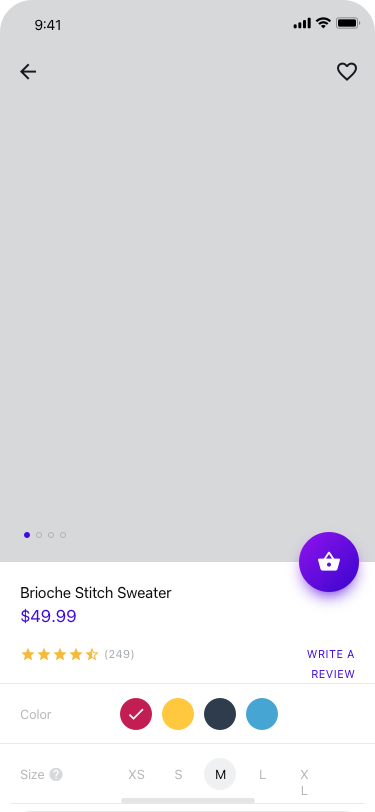
Text in this UI design:
XS
S
M
L
XL
Size
Color
Brioche Stitch Sweater
$49.99
(249)
WRITE A REVIEW